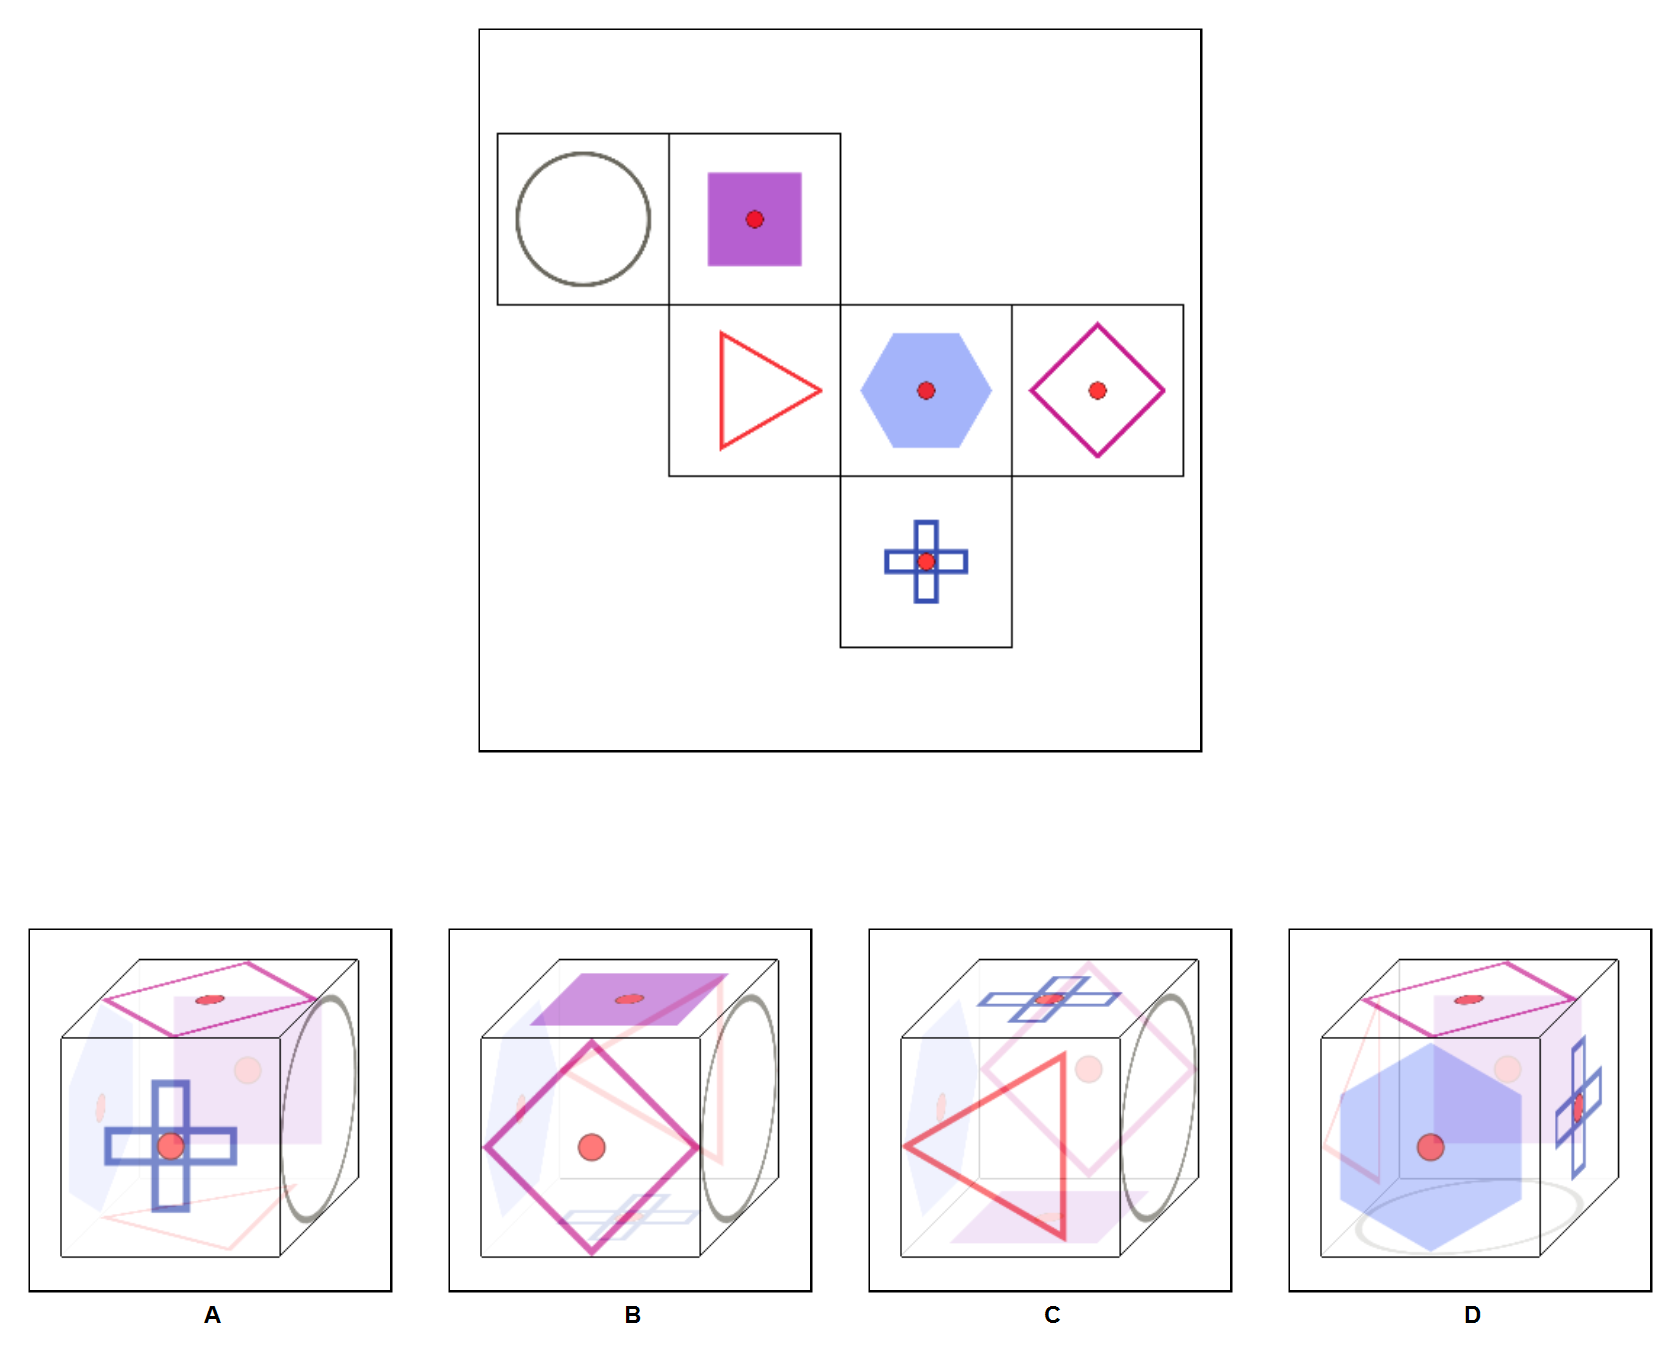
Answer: D